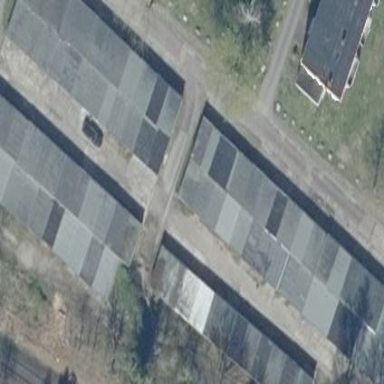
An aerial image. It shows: Group of garages.